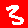
Digit: 3